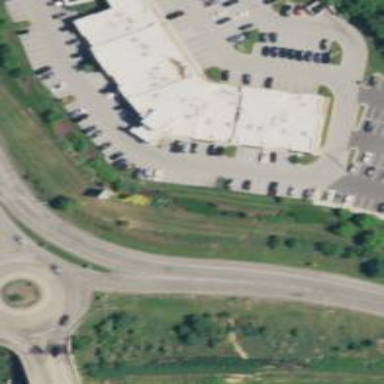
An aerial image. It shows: Healthcare clinic is depicted in the image.